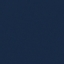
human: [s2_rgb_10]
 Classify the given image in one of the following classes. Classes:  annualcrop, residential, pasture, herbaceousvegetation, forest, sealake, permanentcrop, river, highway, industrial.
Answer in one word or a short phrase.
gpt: SeaLake